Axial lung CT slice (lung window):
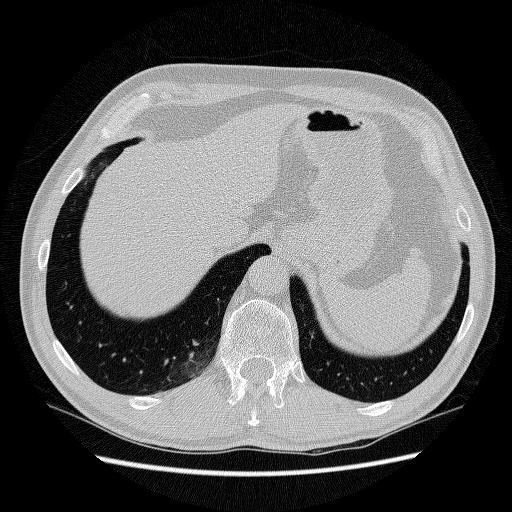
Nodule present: no